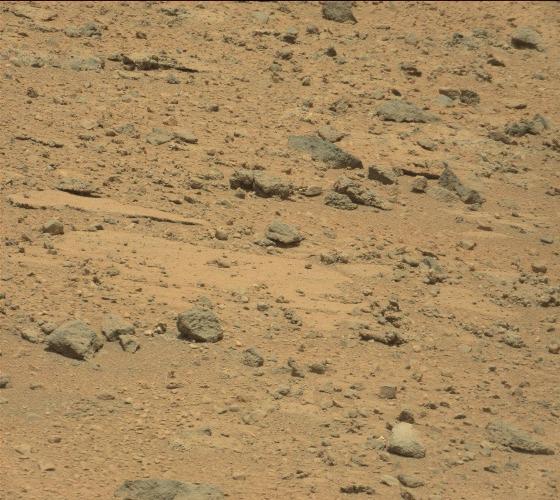
Terrain classes present: Bedrock, Gravel / Sand / Soil, Rock, Shadow